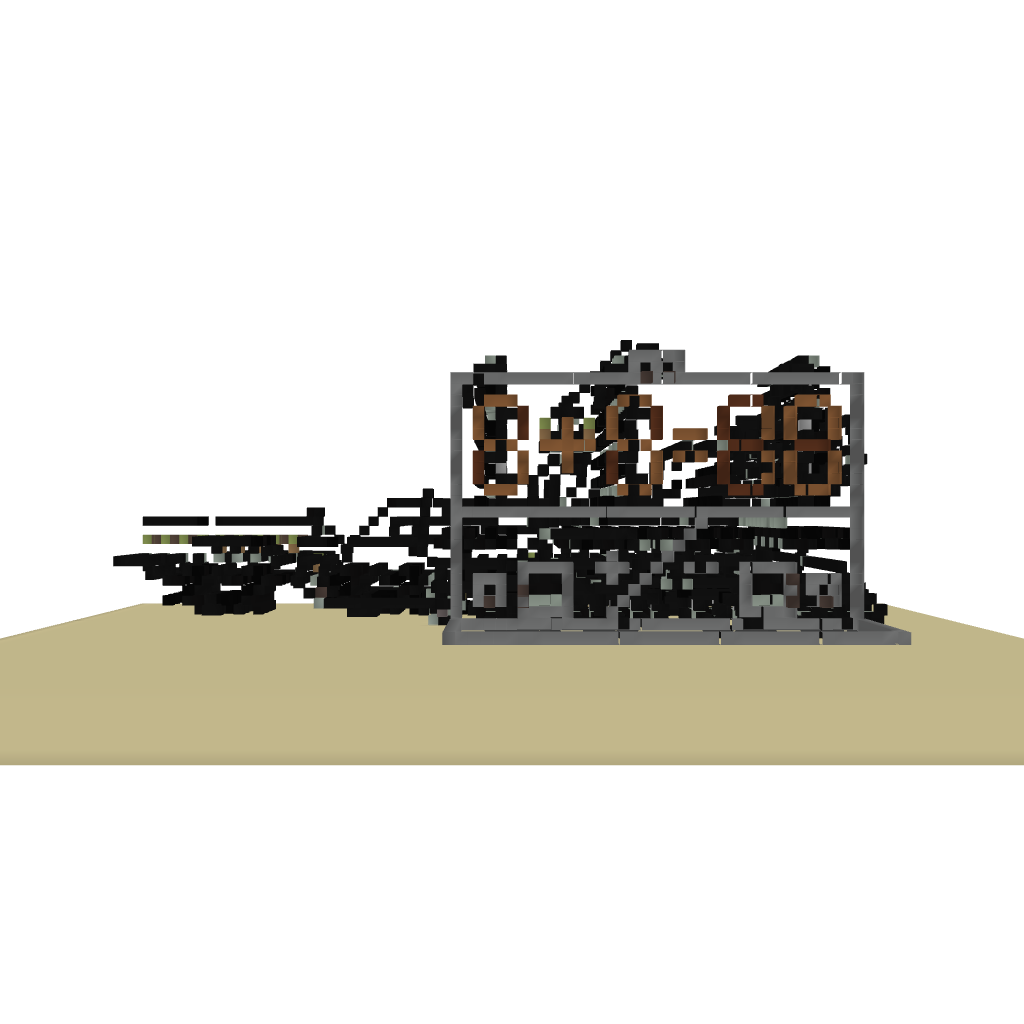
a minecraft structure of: minecraft calculator